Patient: sex M, age 71
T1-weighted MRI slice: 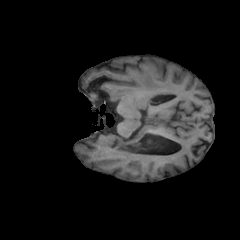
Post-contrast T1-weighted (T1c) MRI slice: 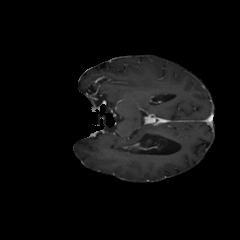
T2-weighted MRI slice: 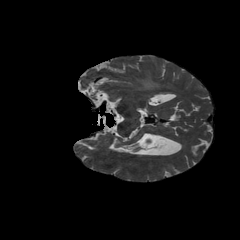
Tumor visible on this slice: yes
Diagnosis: Glioblastoma, IDH-wildtype
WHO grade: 4